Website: ulta-beauty
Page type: billing-address
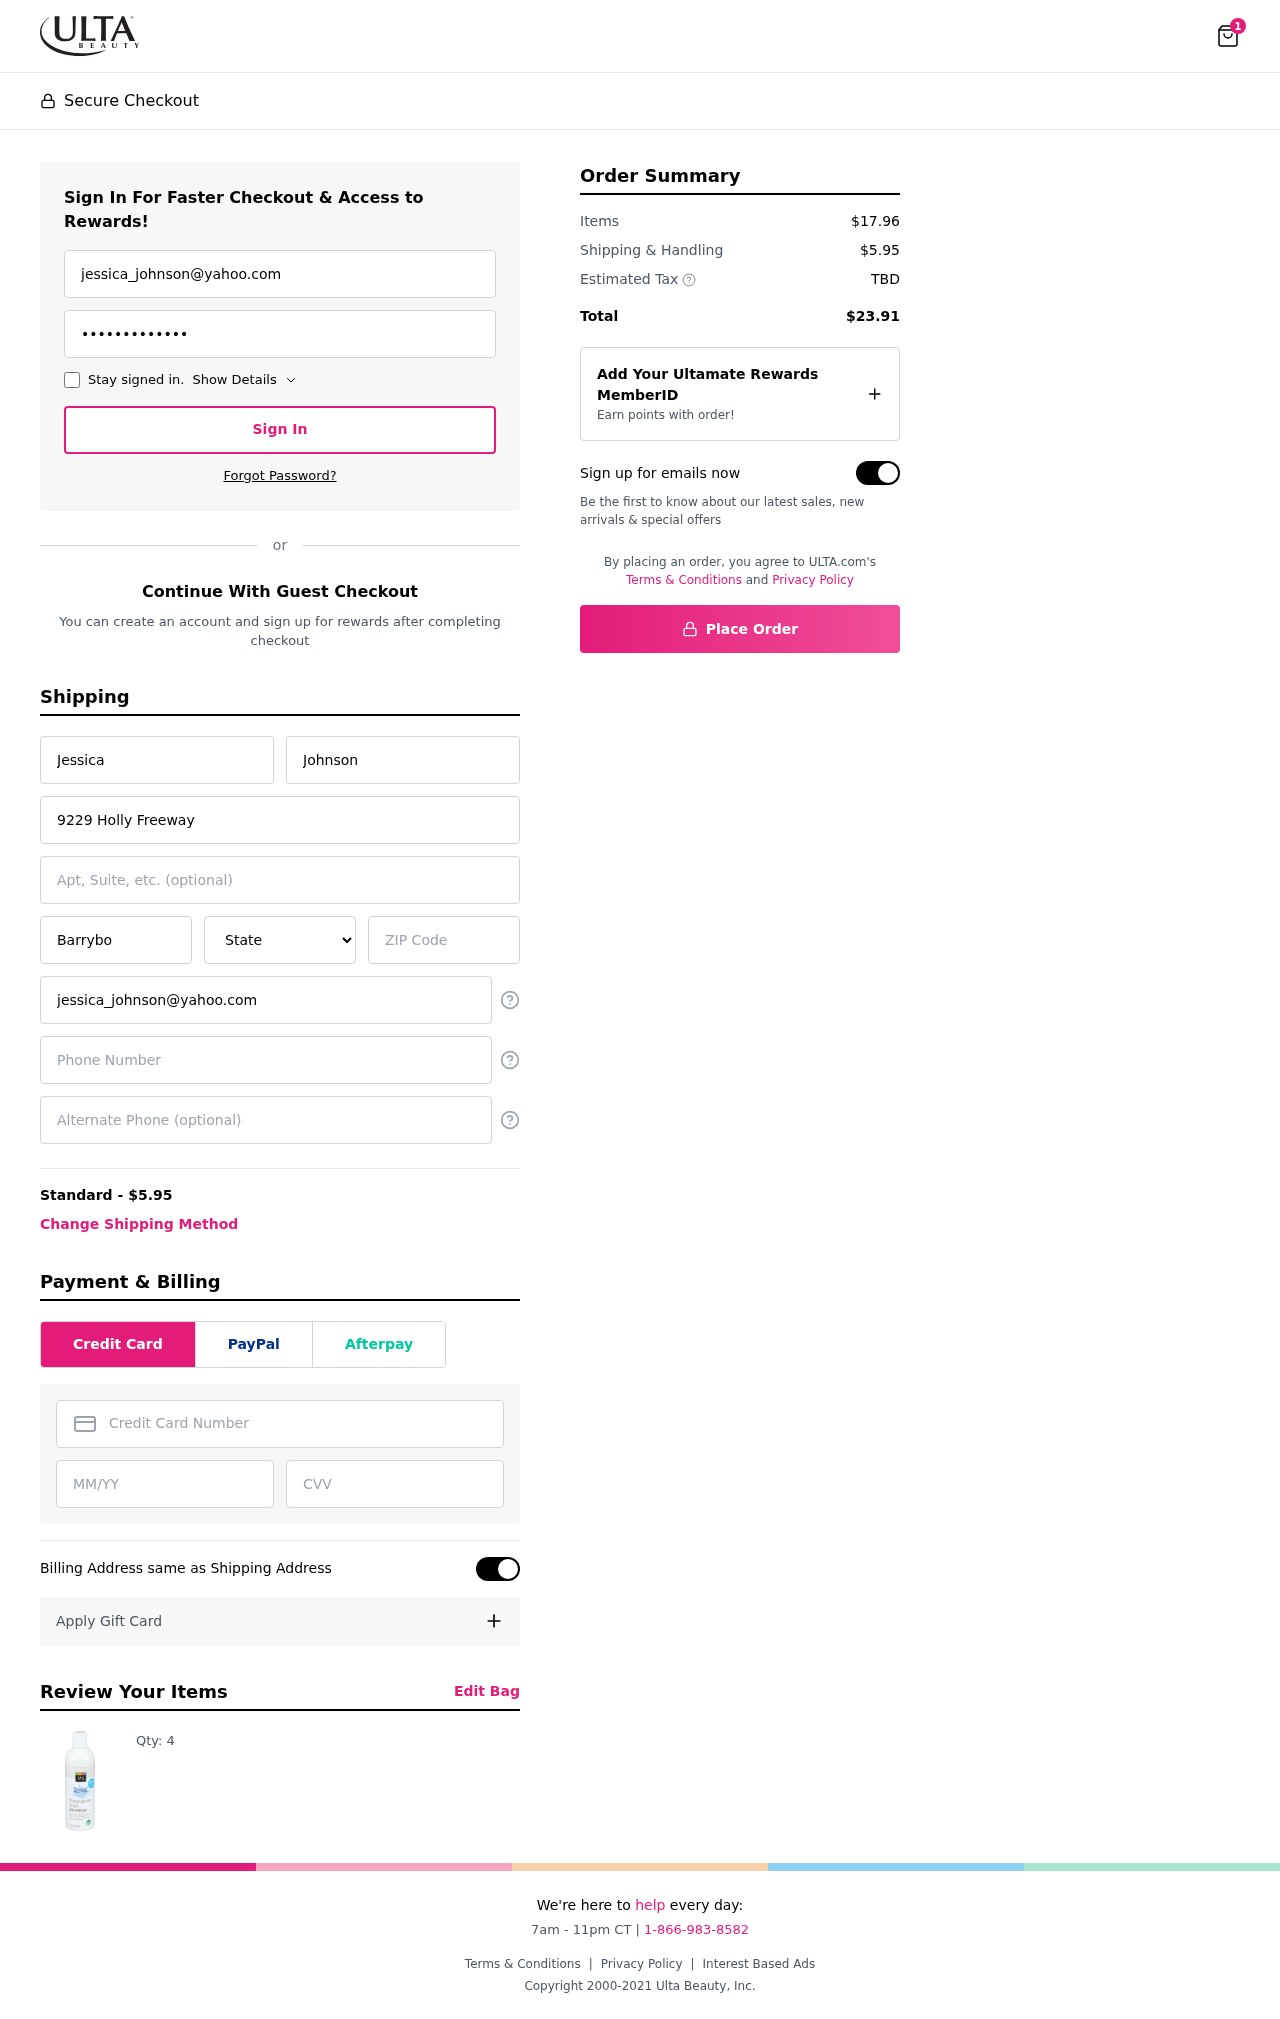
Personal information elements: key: PII_STATE
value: Alabama
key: PII_EMAIL
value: jessica_johnson@yahoo.com
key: PII_FIRSTNAME
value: Jessica
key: PII_LASTNAME
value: Johnson
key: PII_STREET
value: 9229 Holly Freeway
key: PII_CITY
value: Barryborough
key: PII_POSTCODE
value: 36316
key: PII_PHONE
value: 8938847905
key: PII_ALT_PHONE
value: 6885225366
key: PII_CARD_NUMBER
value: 4356 0105 0411 4167
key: PII_CARD_EXPIRY
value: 06/28
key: PII_CARD_CVV
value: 452
Product elements: key: PRODUCT1_QUANTITY
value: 4
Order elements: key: ORDER_NUM_ITEMS
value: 1
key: ORDER_SHIPPING_COST
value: $5.95
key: ORDER_SUBTOTAL
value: $17.96
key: ORDER_TOTAL
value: $23.91